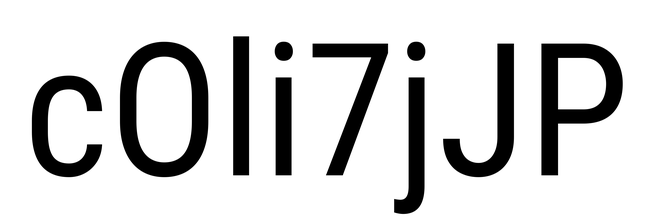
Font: Roboto_Condensed_Regular